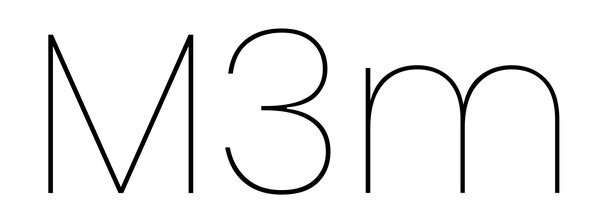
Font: Poppins-Thin